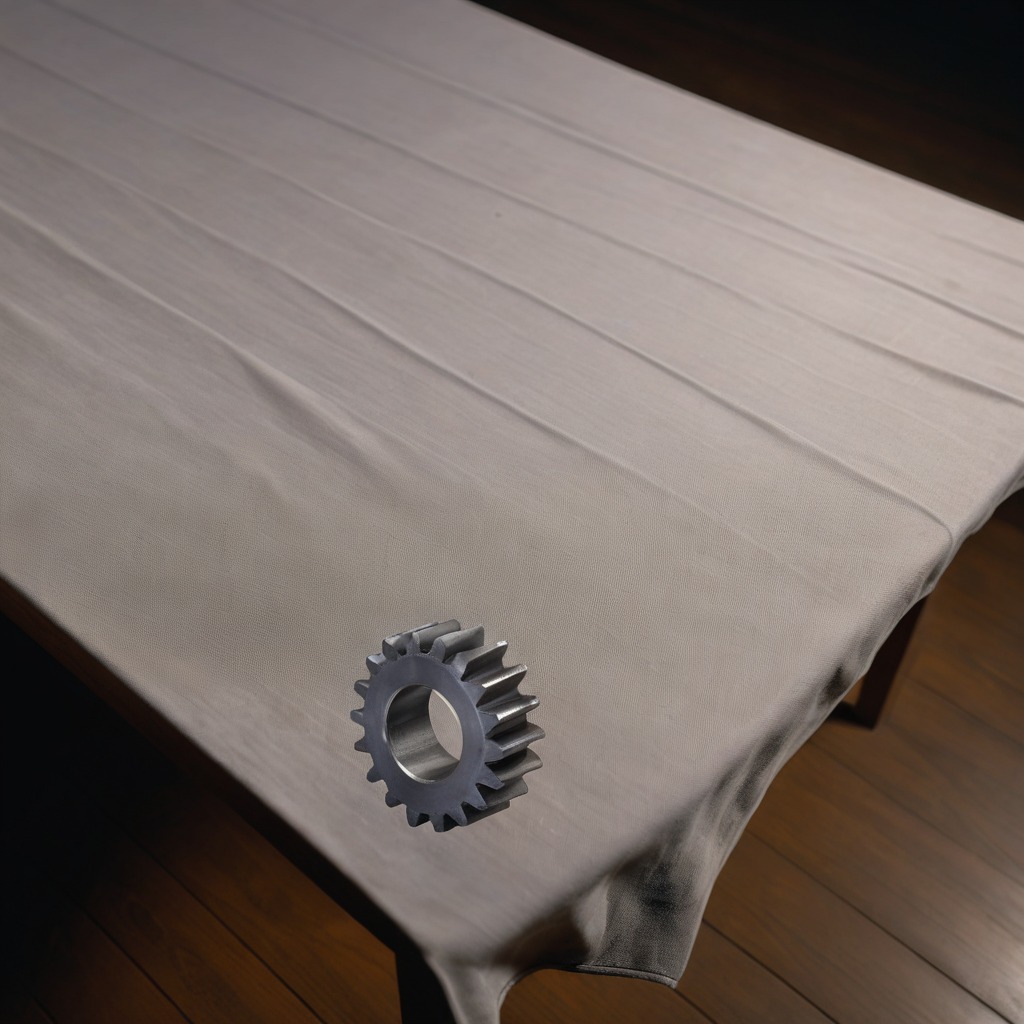
A steel gear with teeth is lying on the wooden table.